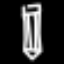
Label: pencil